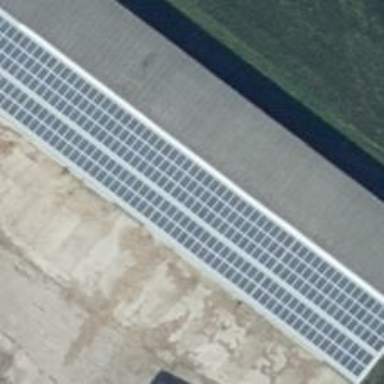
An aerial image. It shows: Solar-powered generator using photovoltaic technology. This small installation generates electricity through solar photovoltaic panels.